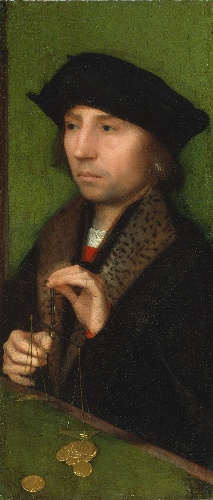
Title: Man Weighing Gold
Artist: Adriaen Isenbrant
Artist bio: Netherlandish, active by 1510–died 1551 Bruges
Date: ca. 1515–20
Object type: Painting
Classification: Paintings
Medium: Oil on wood
Dimensions: 20 x 12 in. (50.8 x 30.5 cm), with added strips of 1 3/4 in. (4.5 cm) at left and right
Department: European Paintings
Credit line: The Friedsam Collection, Bequest of Michael Friedsam, 1931
Accession year: 1932
Repository: Metropolitan Museum of Art, New York, NY
Tags: Coins|Men|Portraits|Money|Scales